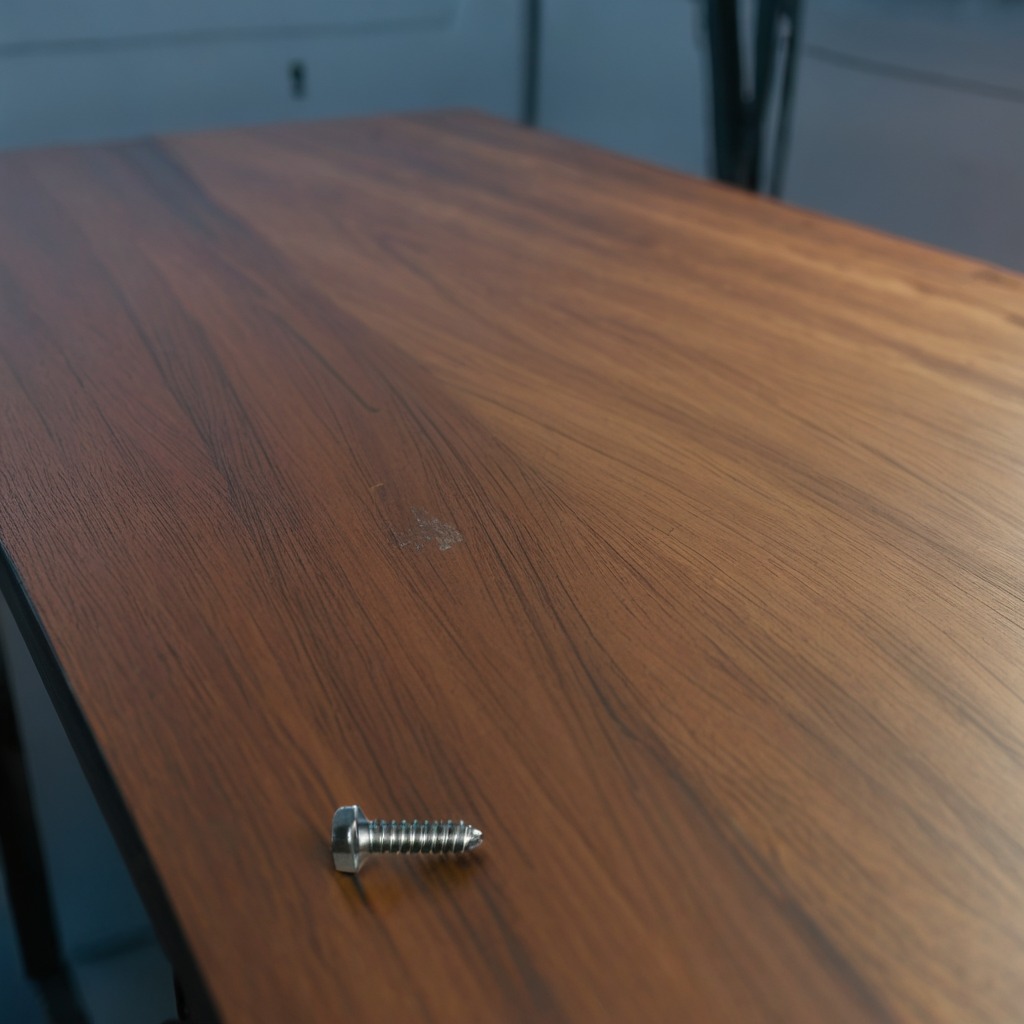
A metal screw is lying on a table with burn marks in a small garage at twilight.